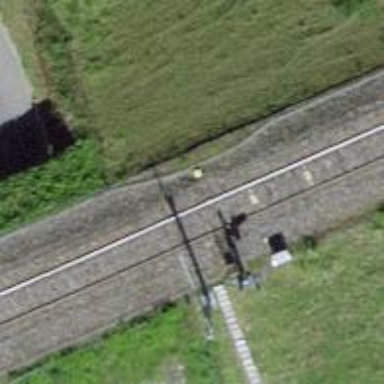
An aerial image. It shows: Single-track railway bridge with contact lines for electrification.